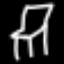
Label: chair